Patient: sex M, age 78
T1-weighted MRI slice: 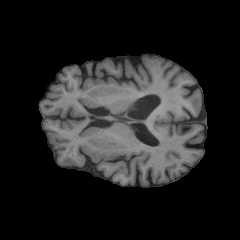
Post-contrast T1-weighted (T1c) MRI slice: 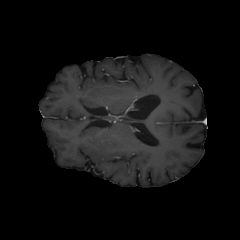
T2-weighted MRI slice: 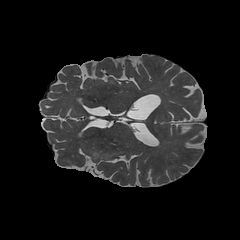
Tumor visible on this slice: no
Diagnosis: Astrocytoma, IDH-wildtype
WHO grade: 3